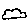
Label: cloud